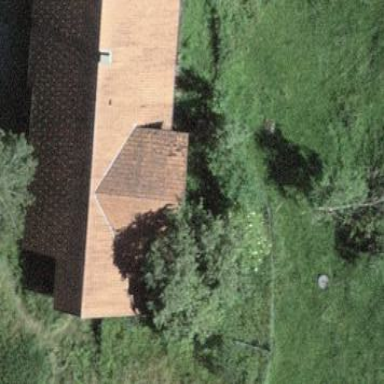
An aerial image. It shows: Farm building.